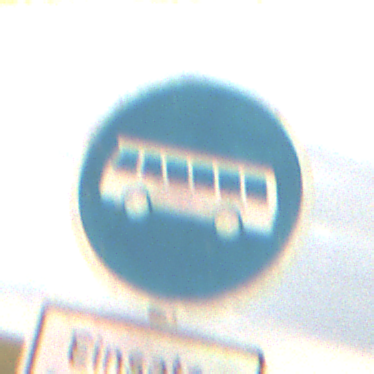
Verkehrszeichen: Busssonderstreifen
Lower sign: BesondereFahrzeugeUndTransportgueter3
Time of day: SunriseSunset
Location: Outdoor (Nature)
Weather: PartlyCloudy
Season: NotSpecified
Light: Natural